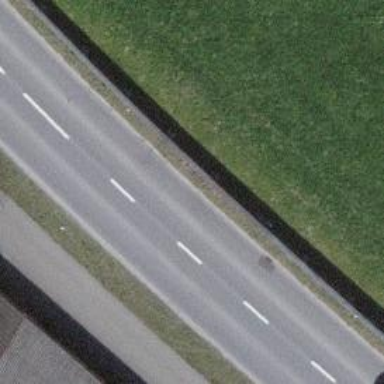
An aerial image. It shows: Primary highway with asphalt surface. There is cycle track on the right.